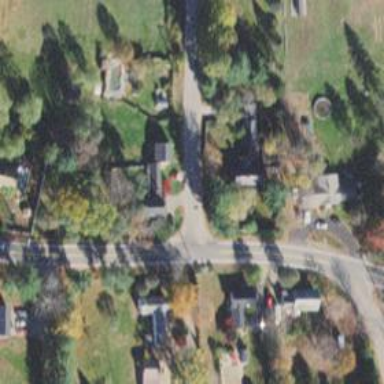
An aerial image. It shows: Junction.